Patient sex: M
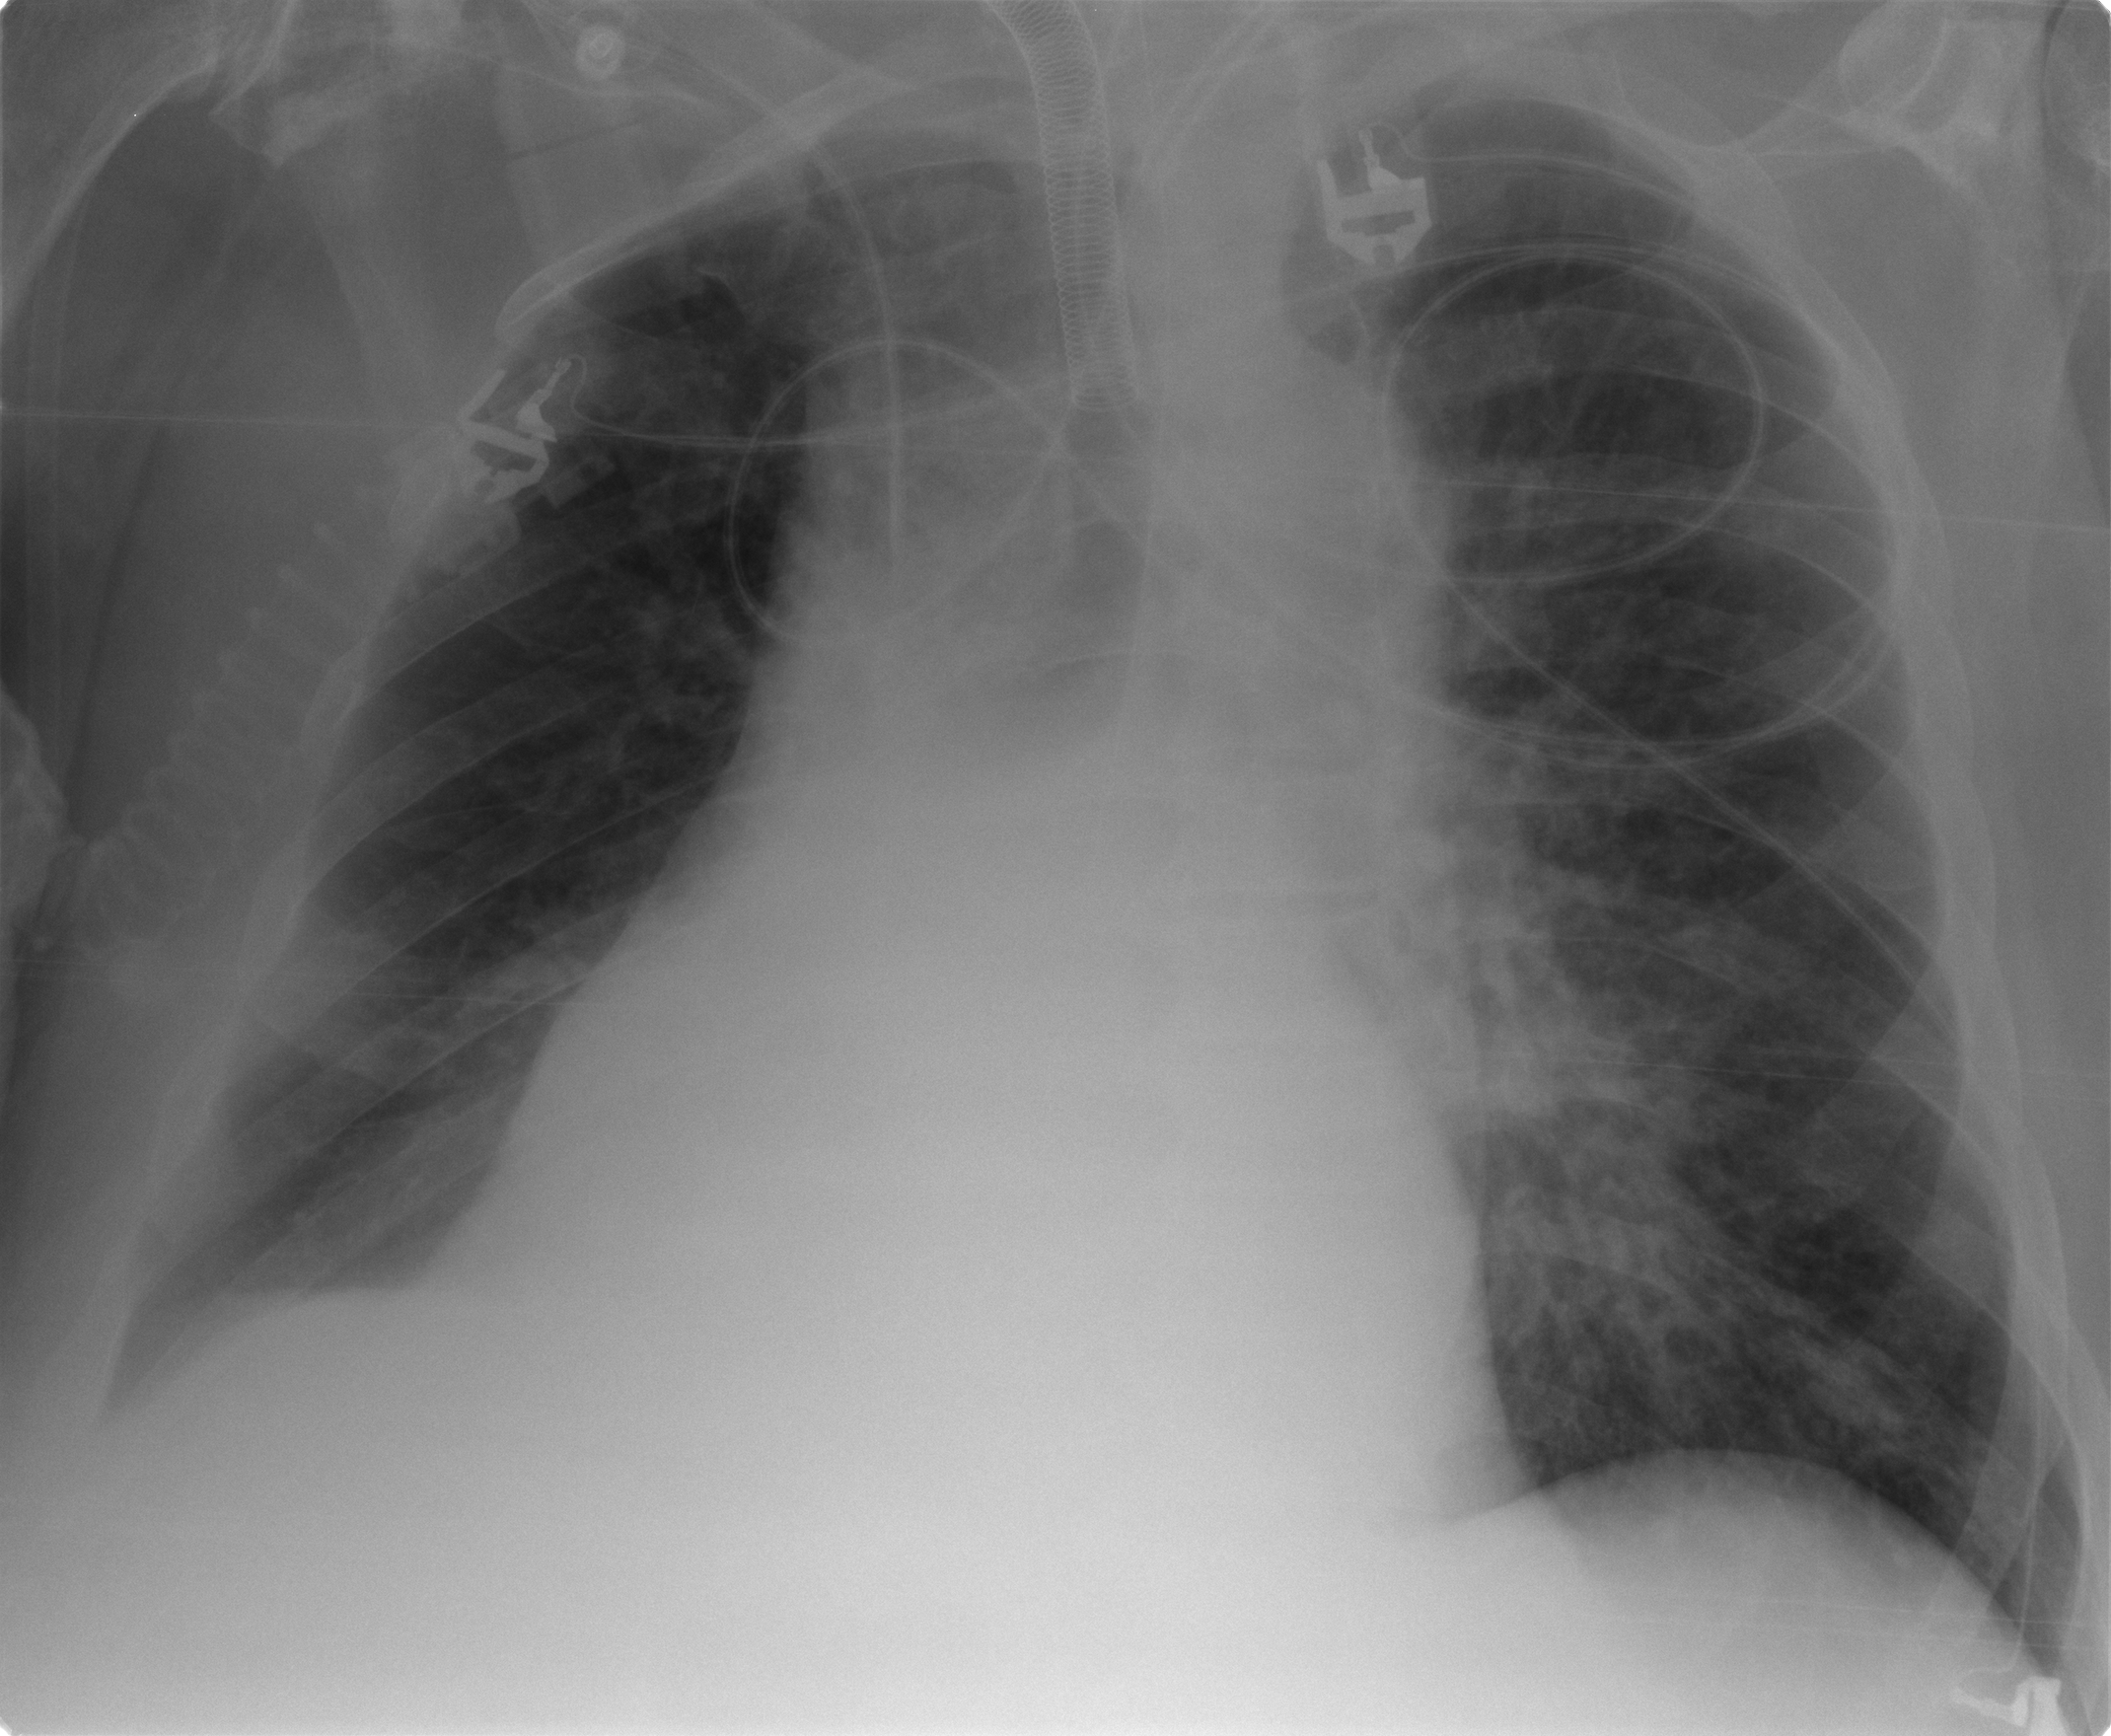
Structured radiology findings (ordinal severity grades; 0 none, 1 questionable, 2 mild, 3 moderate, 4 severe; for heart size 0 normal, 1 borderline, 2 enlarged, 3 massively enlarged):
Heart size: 2
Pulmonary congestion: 3
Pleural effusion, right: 1
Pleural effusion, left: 0
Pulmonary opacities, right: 0
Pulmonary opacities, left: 2
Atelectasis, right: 0
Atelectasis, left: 0